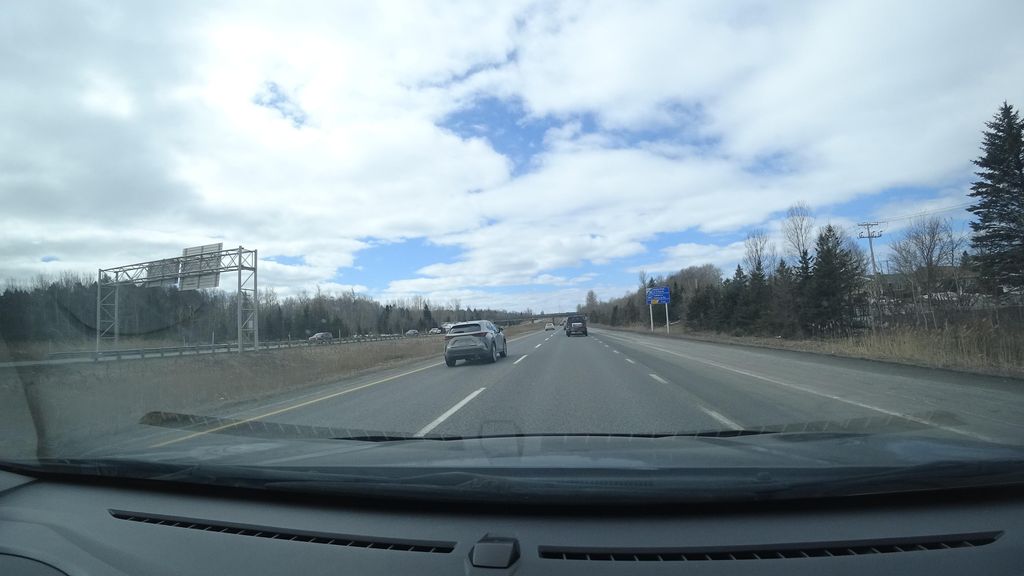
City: quebec_city